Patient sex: F
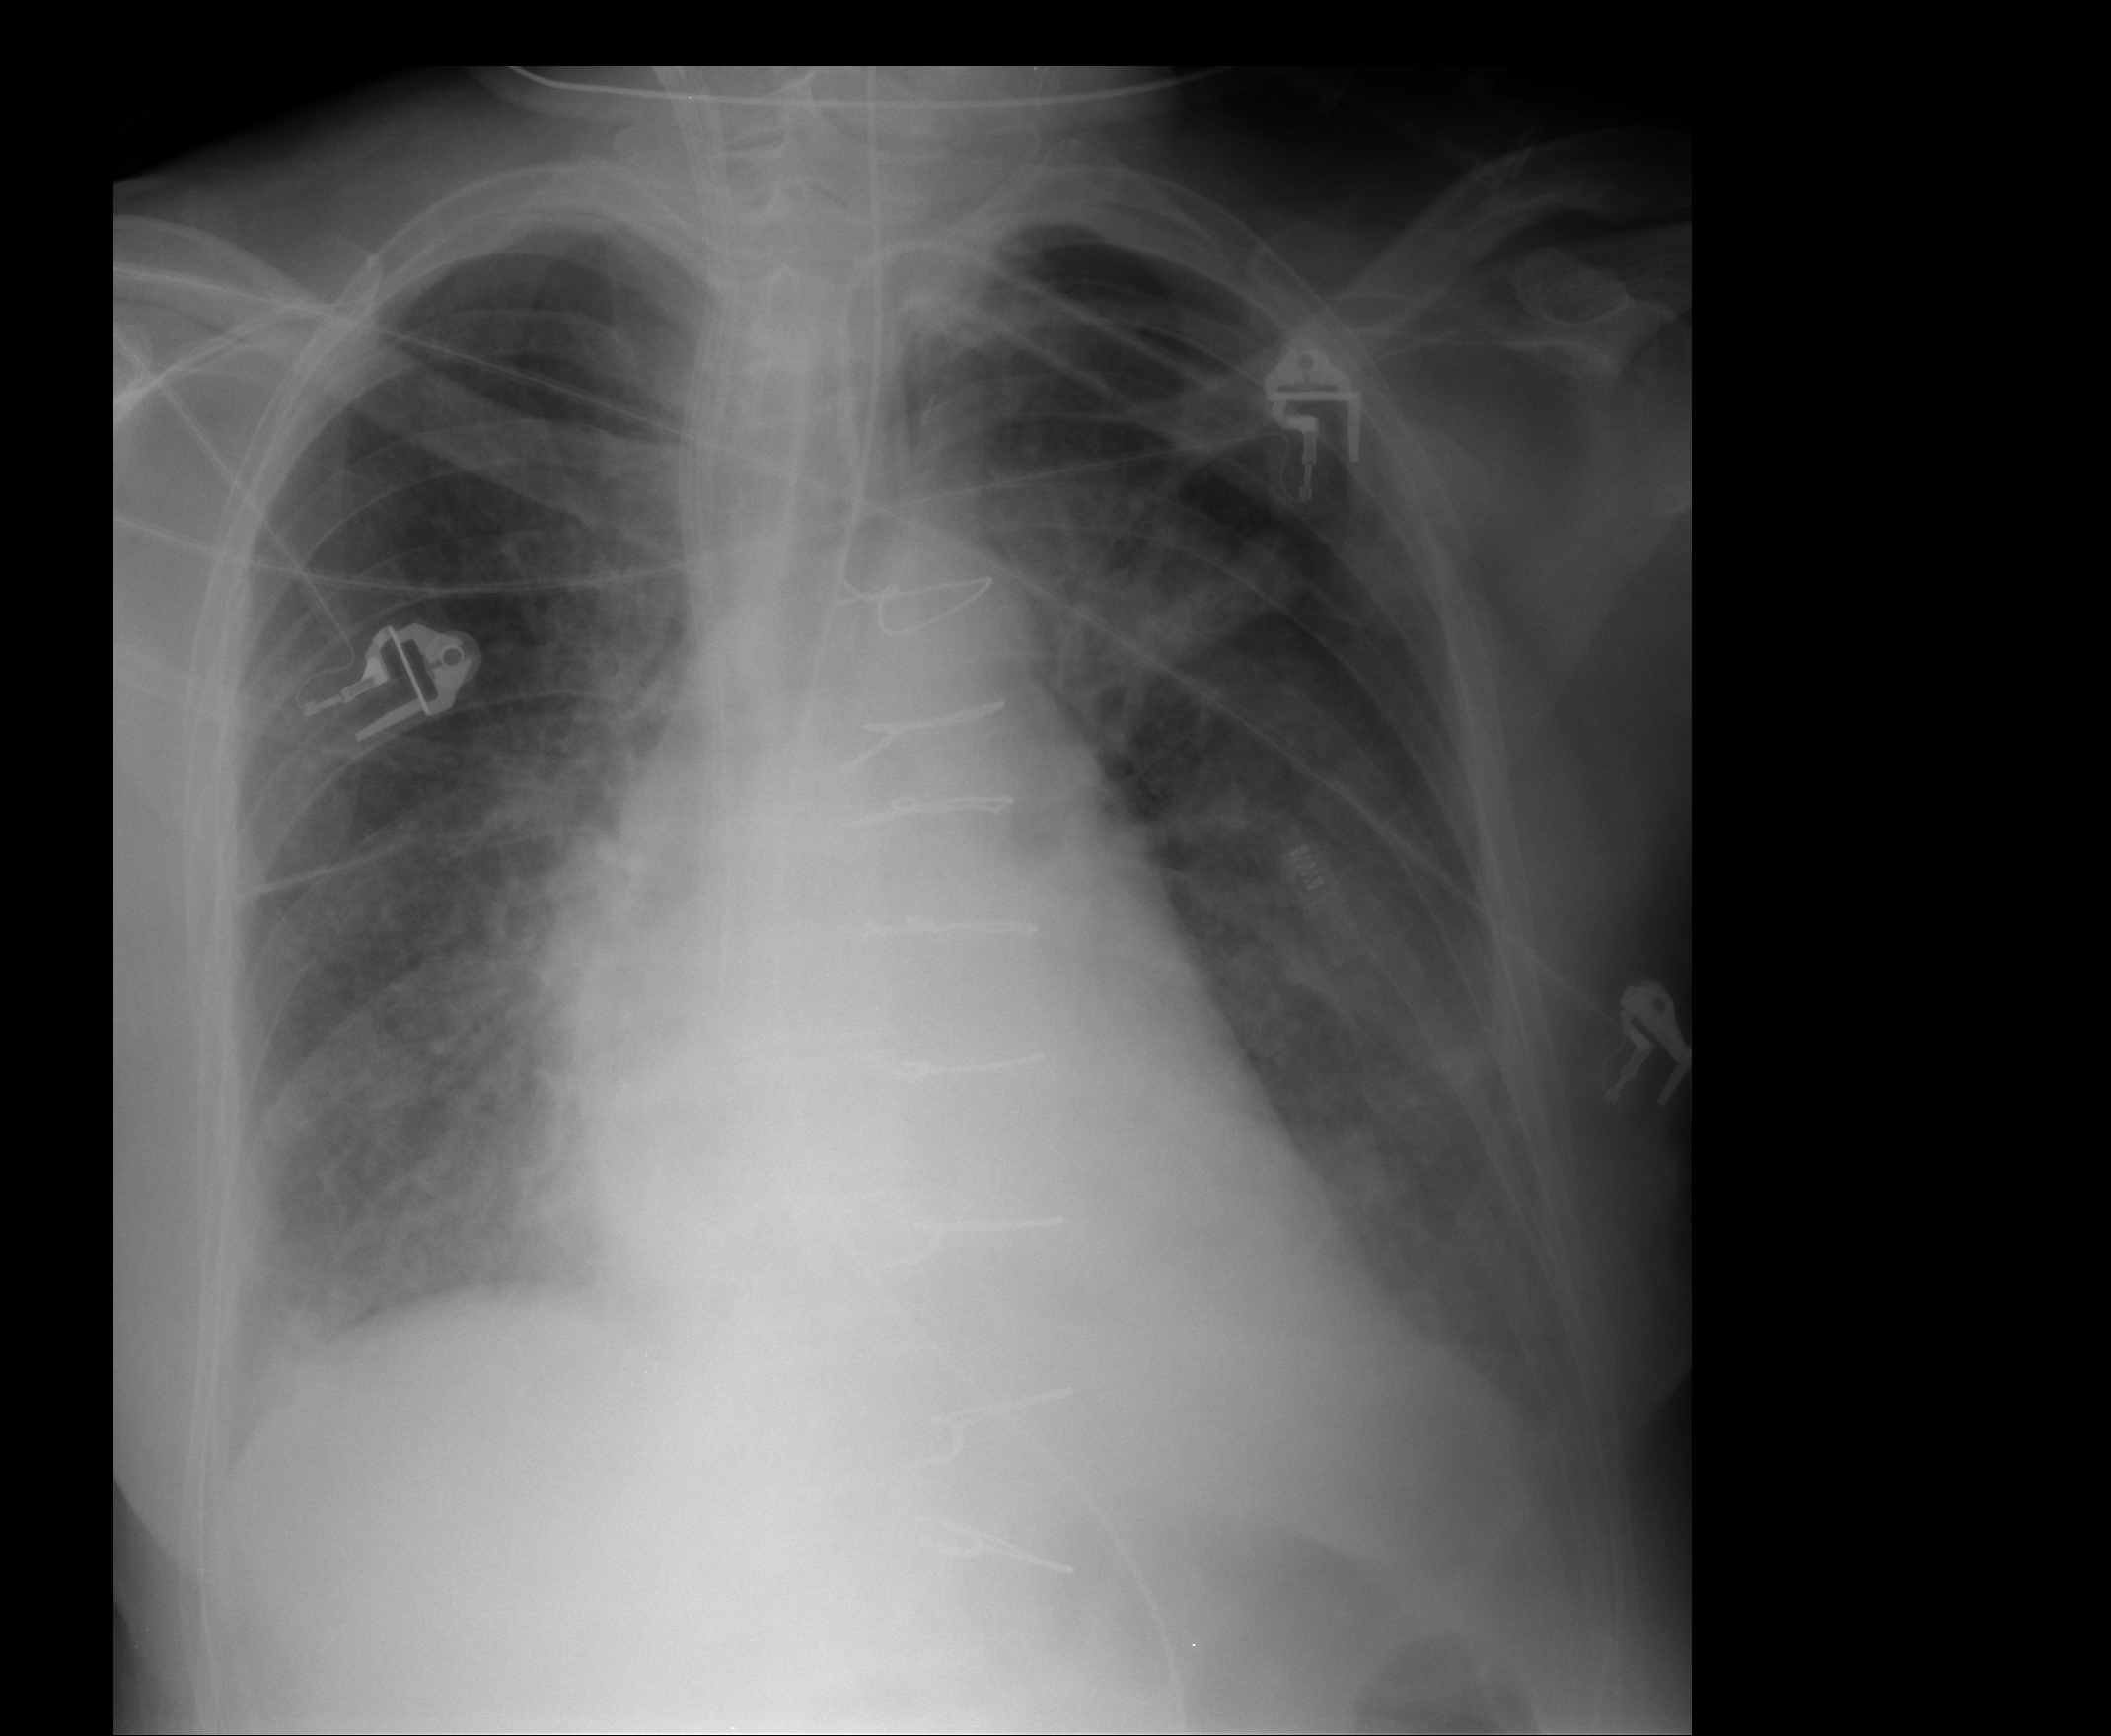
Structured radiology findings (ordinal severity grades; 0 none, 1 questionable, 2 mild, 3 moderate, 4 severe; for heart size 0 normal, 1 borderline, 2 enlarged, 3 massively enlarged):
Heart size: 0
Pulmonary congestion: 2
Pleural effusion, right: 2
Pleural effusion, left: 2
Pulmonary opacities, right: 3
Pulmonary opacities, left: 2
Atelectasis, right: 1
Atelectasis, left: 1